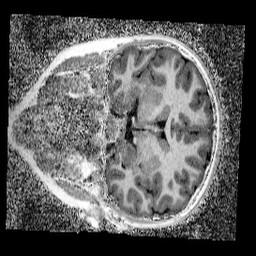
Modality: UNIT1_denoised
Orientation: coronal
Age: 10
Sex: female
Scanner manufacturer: siemens
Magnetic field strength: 3 T
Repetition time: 4 s
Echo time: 0.00299 s